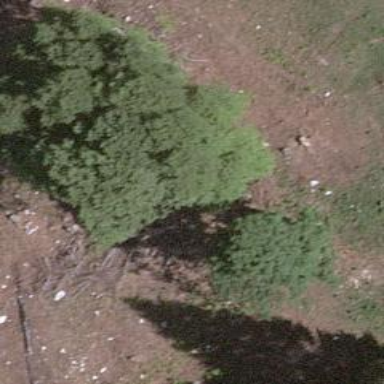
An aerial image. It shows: Single tag "natural: tree."